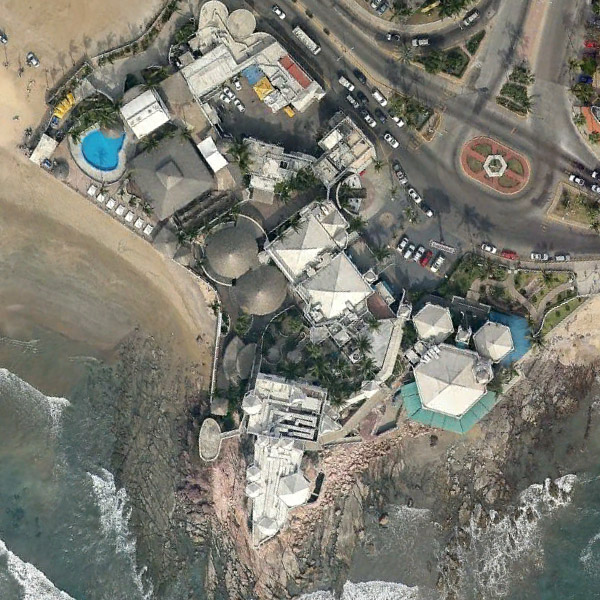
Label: Resort